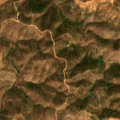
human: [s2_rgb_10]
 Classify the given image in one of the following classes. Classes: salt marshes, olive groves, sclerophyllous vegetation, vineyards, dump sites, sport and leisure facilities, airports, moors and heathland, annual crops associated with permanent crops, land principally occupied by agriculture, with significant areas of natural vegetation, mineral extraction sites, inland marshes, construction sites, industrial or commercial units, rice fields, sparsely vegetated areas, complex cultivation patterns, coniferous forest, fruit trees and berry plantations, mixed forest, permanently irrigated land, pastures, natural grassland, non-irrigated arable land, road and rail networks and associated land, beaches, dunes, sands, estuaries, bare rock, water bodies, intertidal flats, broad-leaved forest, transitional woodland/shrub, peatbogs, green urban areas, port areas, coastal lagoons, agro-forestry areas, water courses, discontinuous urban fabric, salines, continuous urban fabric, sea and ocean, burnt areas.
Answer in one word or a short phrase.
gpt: transitional woodland/shrub